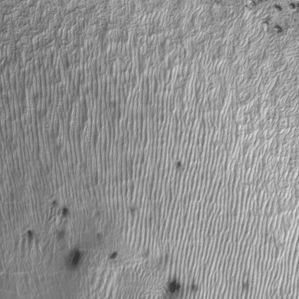
Label: frost